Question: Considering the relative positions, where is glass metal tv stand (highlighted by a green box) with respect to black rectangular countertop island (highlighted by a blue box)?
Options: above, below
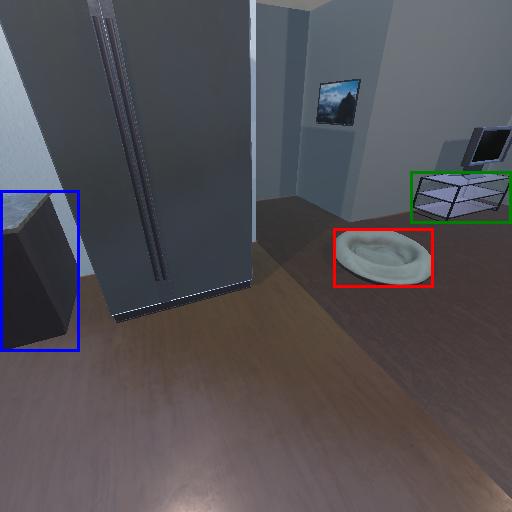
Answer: above